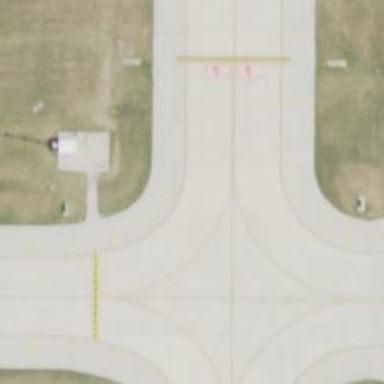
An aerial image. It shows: Image of taxiway at airport.